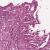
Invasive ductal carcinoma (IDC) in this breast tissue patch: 1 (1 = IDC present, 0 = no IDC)